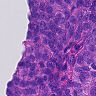
Metastatic tissue present: yes